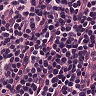
Metastatic tissue present: no